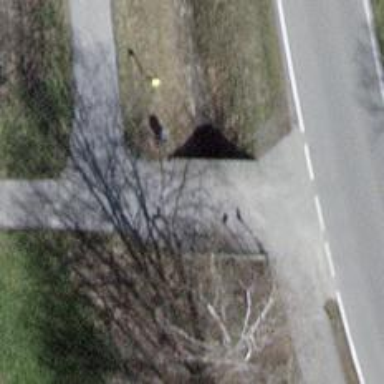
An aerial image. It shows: Service road with asphalt surface on bridge.